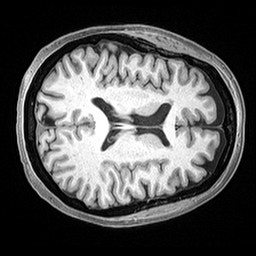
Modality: T1w
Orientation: axial
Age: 48
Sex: female
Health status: healthy
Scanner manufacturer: siemens
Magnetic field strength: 3 T
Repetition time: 2.4 s
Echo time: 0.00217 s